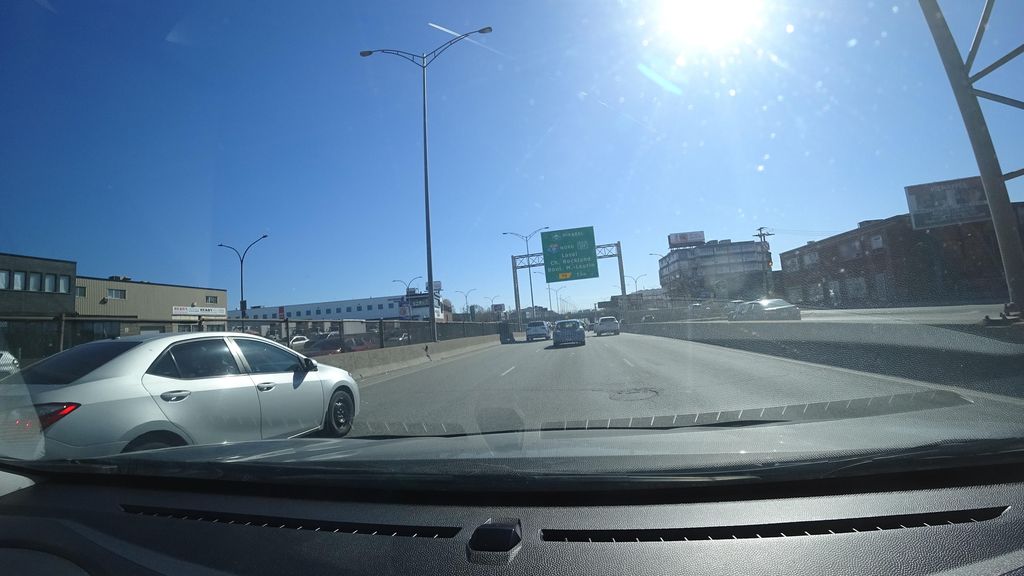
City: montreal